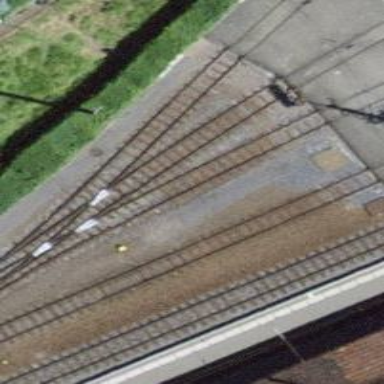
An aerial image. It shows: Narrow-gauge railway yard with electrified tracks featuring contact line.